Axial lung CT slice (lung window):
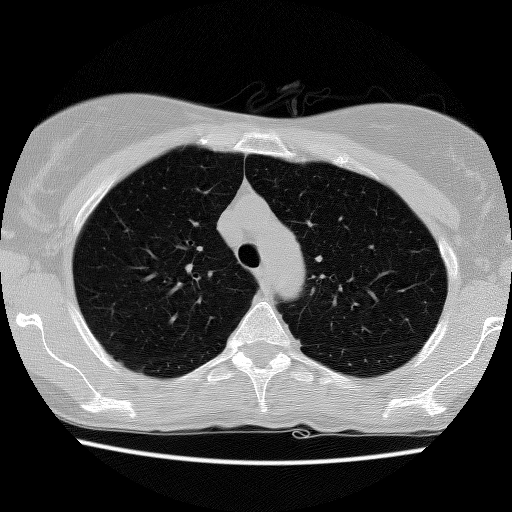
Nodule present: no